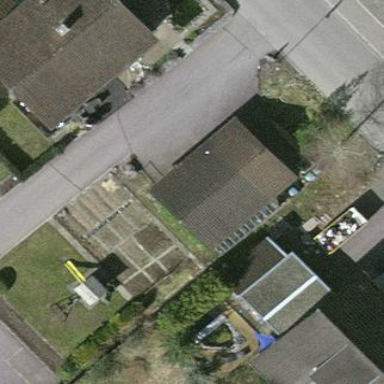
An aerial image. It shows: Garage.